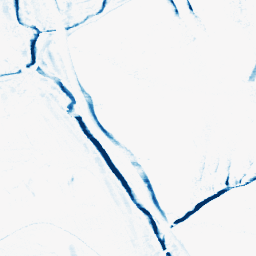
Category: morphological
Decomposition family: morphological_rect
Decomposition parameters: operation: closing
width: 10
height: 3
Upsampling method: sinc_hamming
Upsampling parameters: scale: 4
kernel_size: 8
Upsampling scale: 4